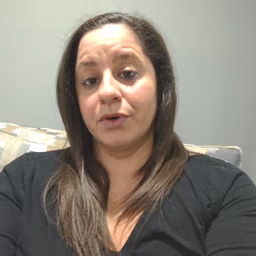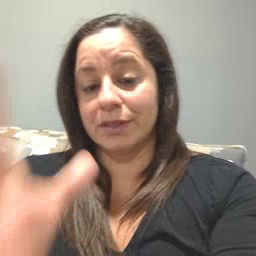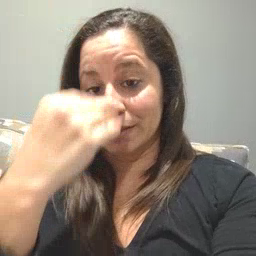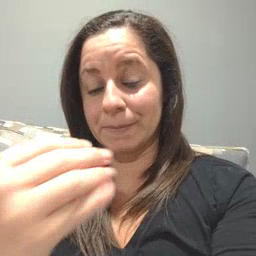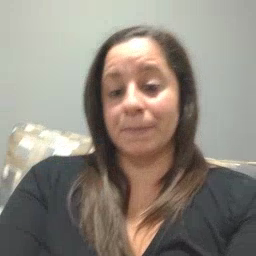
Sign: sleep